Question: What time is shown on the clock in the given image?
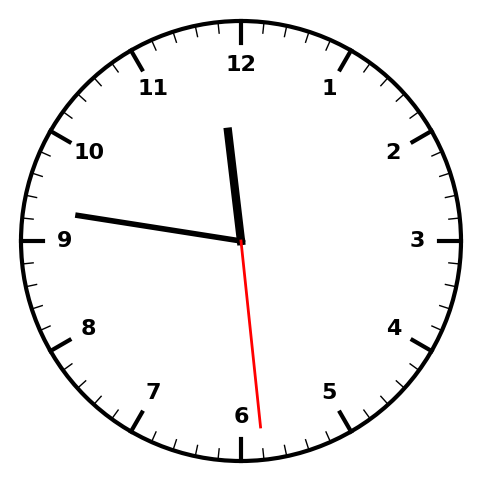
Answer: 11:46:29